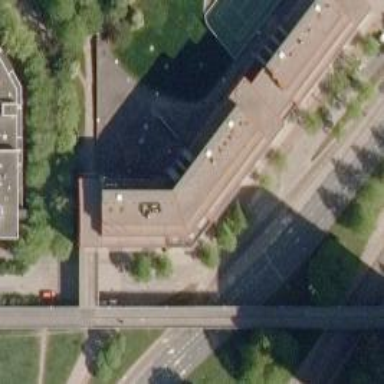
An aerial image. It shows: Government office.